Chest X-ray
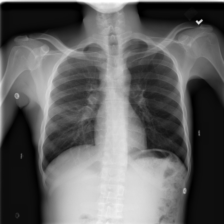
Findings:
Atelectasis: negative
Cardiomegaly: negative
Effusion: negative
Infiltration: negative
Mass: negative
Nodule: negative
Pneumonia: negative
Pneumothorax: negative
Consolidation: negative
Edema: negative
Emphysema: negative
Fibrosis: negative
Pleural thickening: negative
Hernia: negative